Aerial crown-view tile of a tropical tree (Barro Colorado Island, Panama), acquired 20240716:
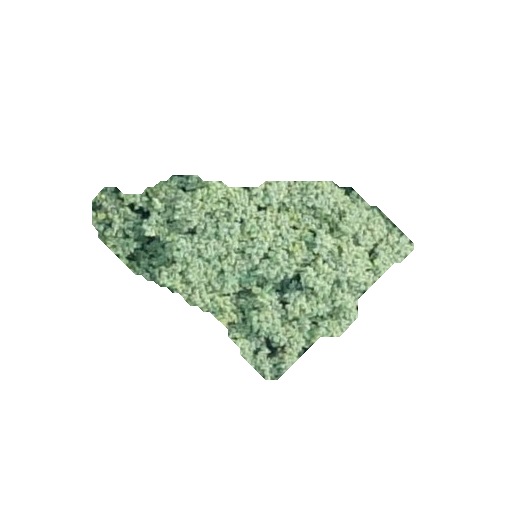
Species: Luehea seemannii
GBIF accepted scientific name: Luehea seemannii
Crown area: 59.172 m²